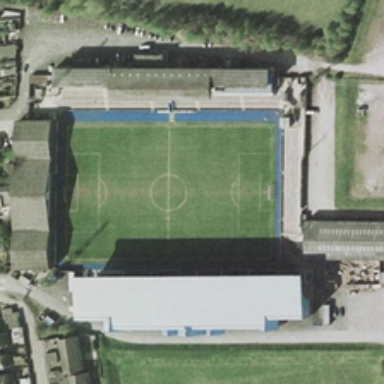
There is two lawns and a stadium with a football field in it near the residential area .